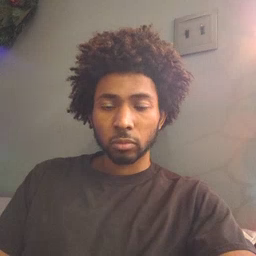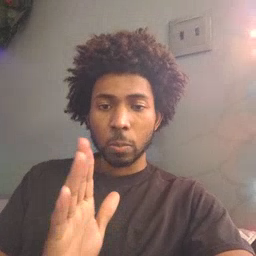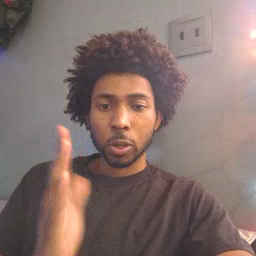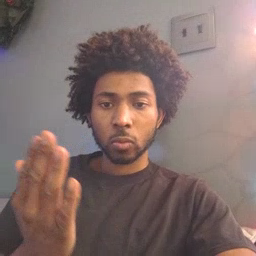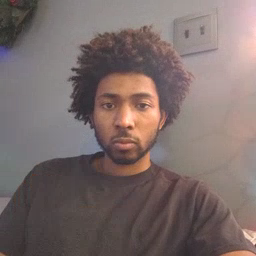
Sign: book